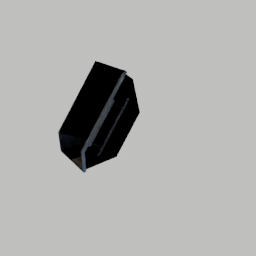
Label: tools